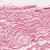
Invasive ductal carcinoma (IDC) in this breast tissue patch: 0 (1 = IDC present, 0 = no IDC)